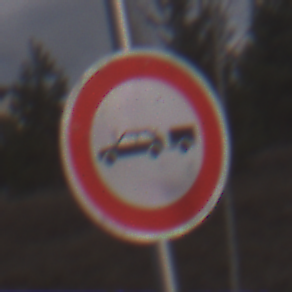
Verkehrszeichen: VerbotPersonenkraftwagenMitAnhaenger
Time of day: MorningAfternoon
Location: Outdoor (Nature)
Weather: PartlyCloudy
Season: NotSpecified
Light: Natural